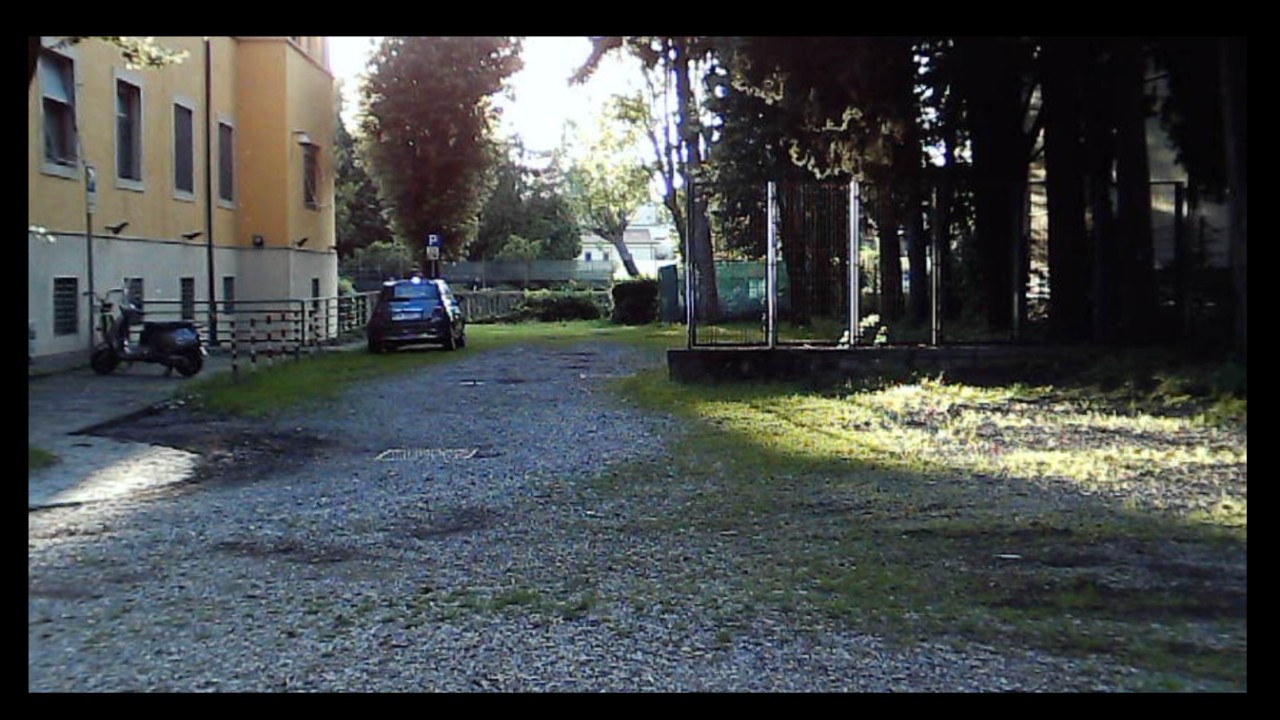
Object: Betafpv air75